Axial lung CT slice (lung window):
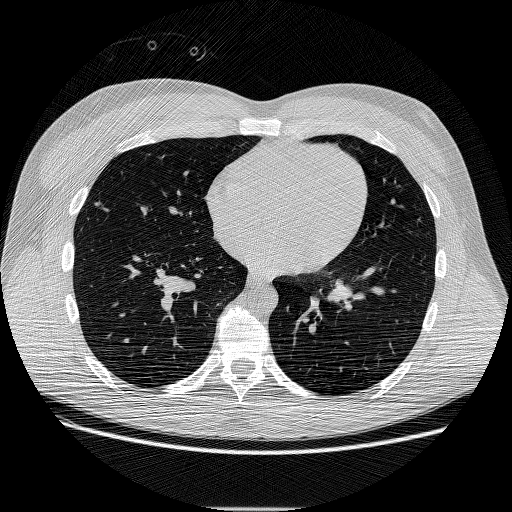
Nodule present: no